Chest X-ray. View position: PA
Patient age: 23
Patient sex: F
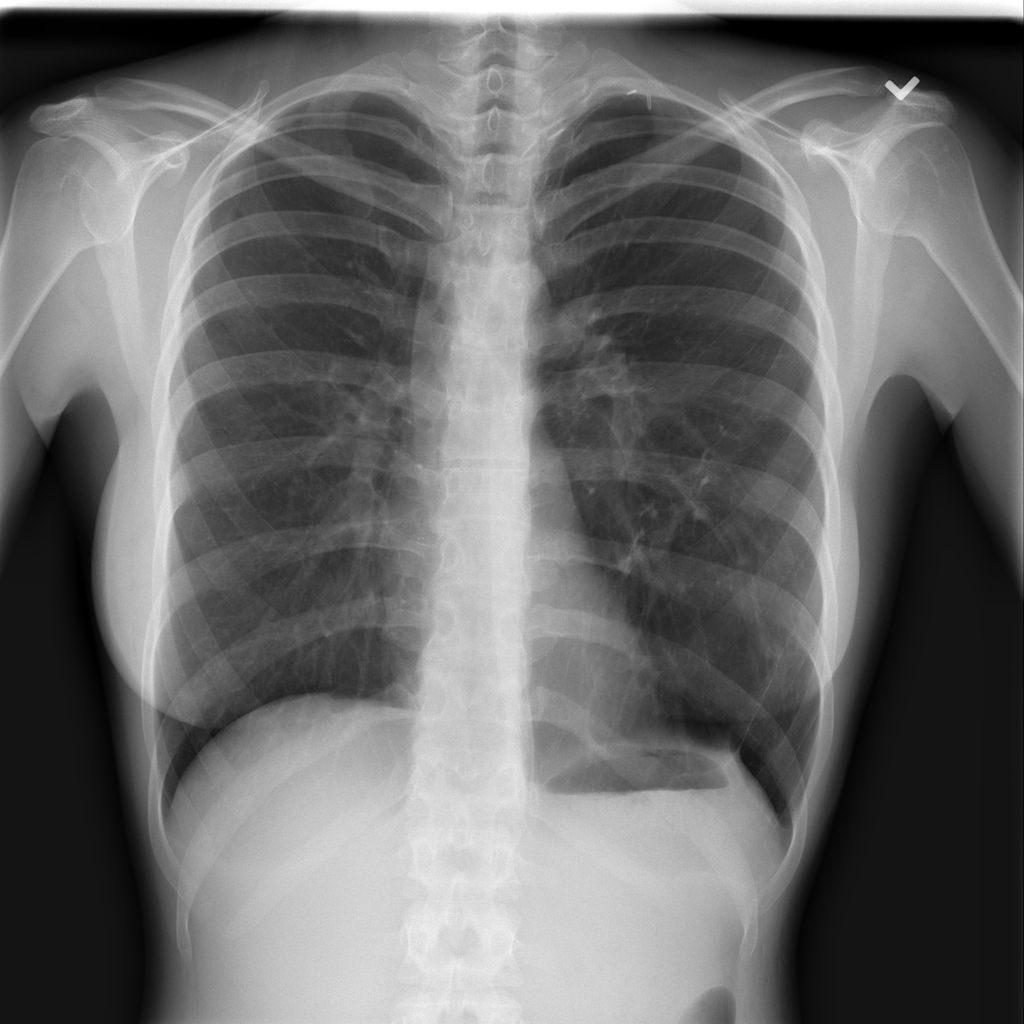
Finding: Pneumothorax